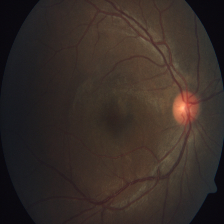
Diabetic retinopathy grade: Severe